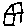
Label: house